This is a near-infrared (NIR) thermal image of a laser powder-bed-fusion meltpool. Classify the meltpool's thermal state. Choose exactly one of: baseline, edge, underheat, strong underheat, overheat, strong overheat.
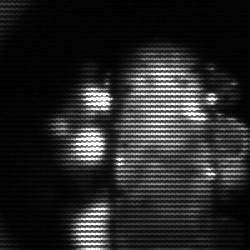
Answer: strong underheat